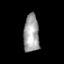
Tissue: prostate
Cell type: Myeloid cells
Senescence score: 0.7323
Nuclear area (px): 581
Mean DAPI intensity: 161.954